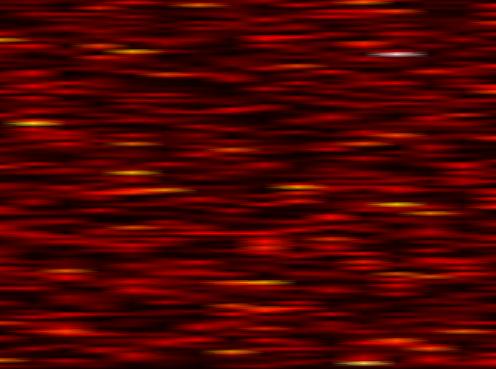
Label: OFDM